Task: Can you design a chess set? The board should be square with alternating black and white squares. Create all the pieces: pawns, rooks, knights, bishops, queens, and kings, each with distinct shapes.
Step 5073:
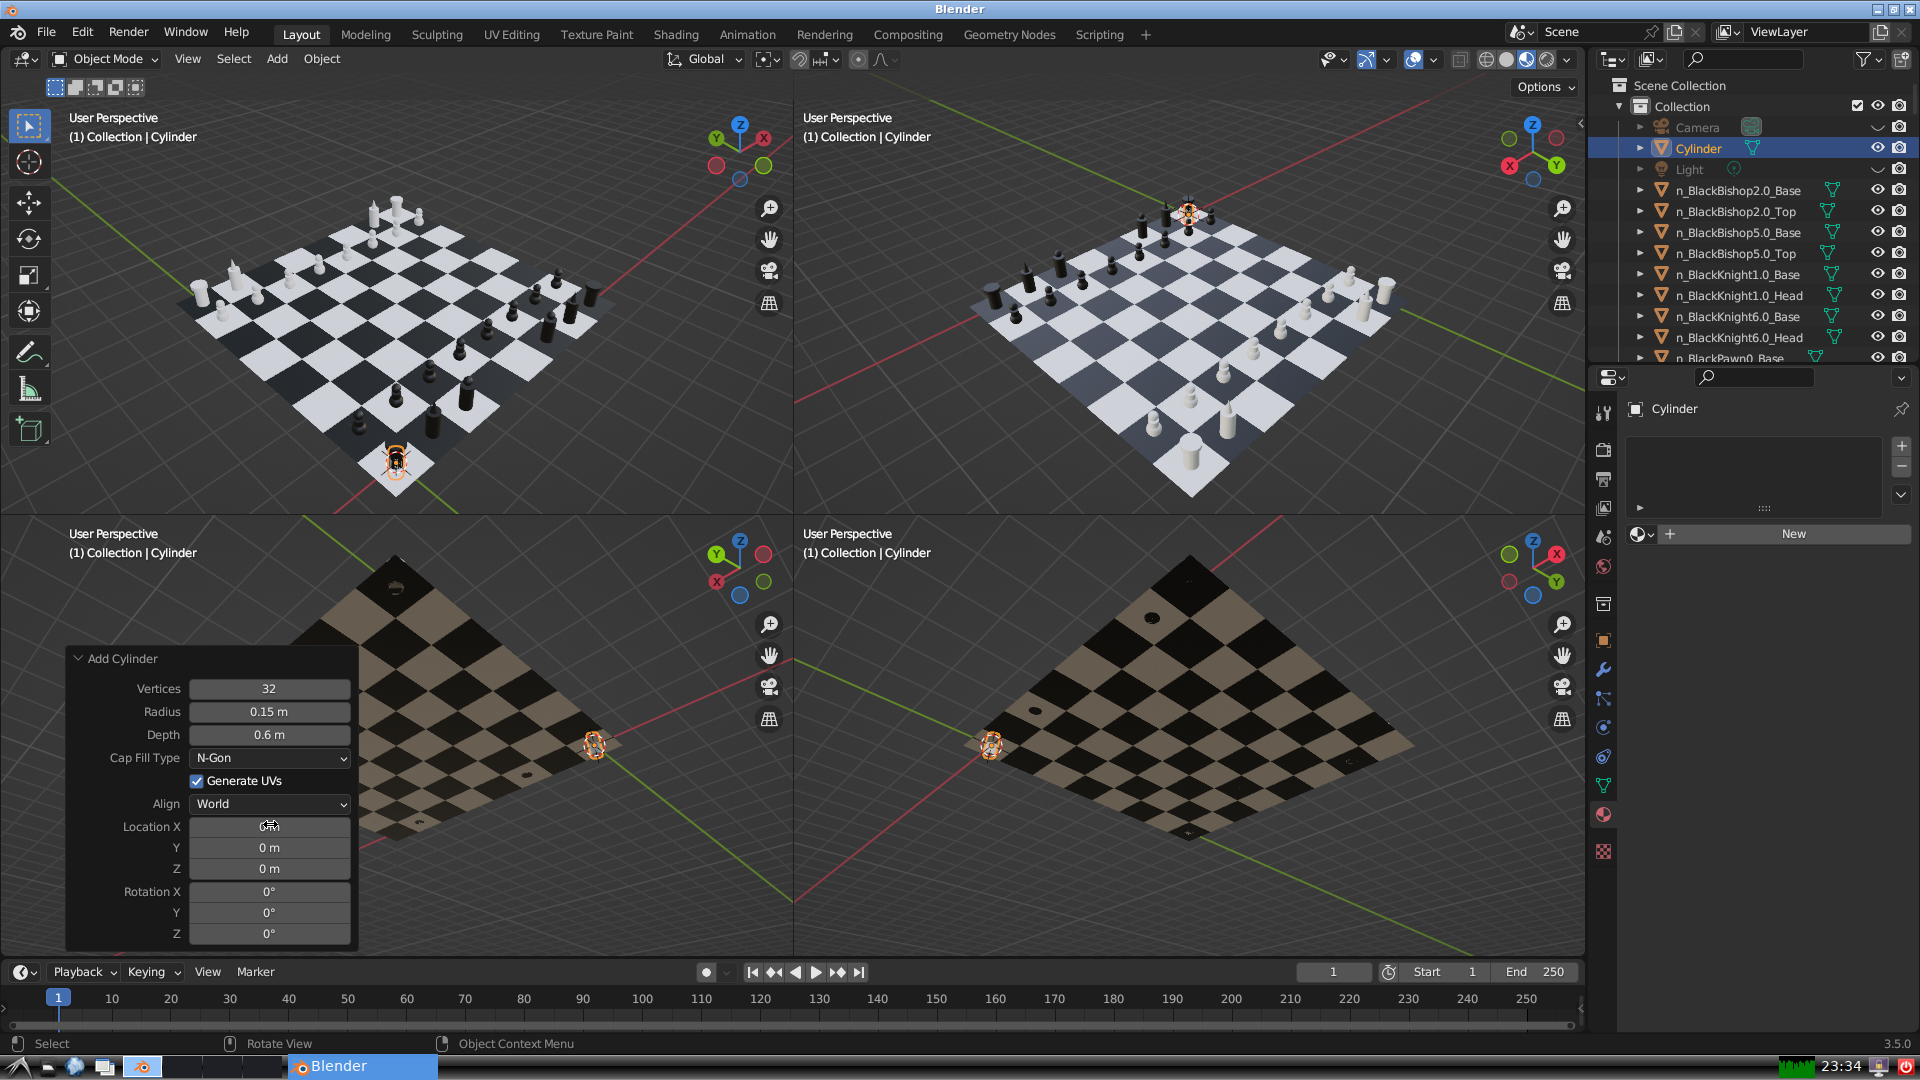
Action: click: no